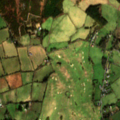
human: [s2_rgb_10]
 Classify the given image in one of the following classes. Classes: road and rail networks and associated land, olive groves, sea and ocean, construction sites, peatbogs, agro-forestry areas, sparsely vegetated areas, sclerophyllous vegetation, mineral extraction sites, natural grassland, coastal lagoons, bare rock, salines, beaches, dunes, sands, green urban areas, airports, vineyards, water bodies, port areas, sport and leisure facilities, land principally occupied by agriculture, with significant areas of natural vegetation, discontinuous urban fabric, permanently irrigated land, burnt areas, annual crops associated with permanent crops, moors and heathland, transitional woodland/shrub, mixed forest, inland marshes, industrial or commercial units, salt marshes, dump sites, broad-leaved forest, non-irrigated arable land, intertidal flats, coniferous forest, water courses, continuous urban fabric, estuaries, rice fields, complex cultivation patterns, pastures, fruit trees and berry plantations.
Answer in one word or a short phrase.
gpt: sport and leisure facilities, pastures, land principally occupied by agriculture, with significant areas of natural vegetation, moors and heathland